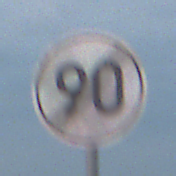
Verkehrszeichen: EndeGeschwindigkeit90
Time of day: SunriseSunset
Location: Outdoor (Nature)
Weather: PartlyCloudy
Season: NotSpecified
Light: Natural